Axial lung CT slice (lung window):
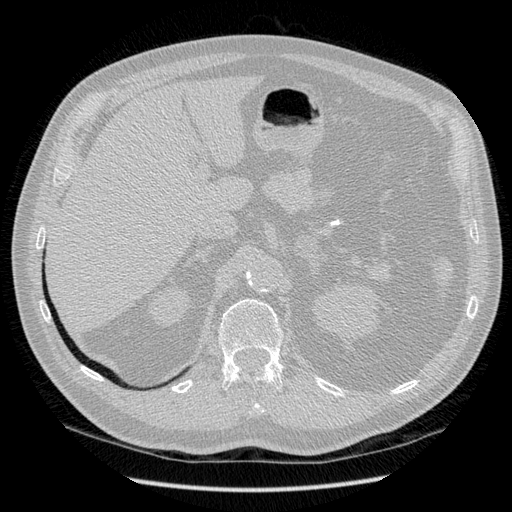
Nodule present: no